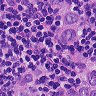
Metastatic tissue present: yes